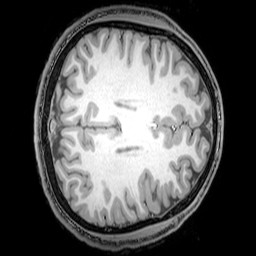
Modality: T1w
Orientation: axial
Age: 22
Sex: male
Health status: healthy
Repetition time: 0.081 s
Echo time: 0.037 s